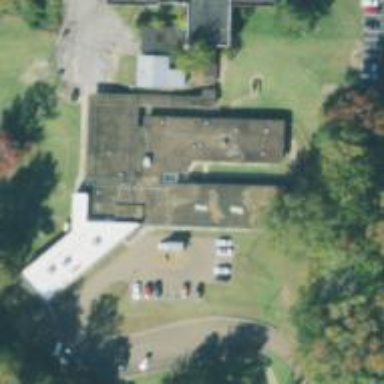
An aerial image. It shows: Nursing home.